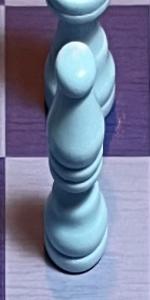
Label: Bishop_White